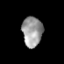
Tissue: prostate
Cell type: Epithelial cells
Senescence score: 0.296
Nuclear area (px): 594
Mean DAPI intensity: 154.372